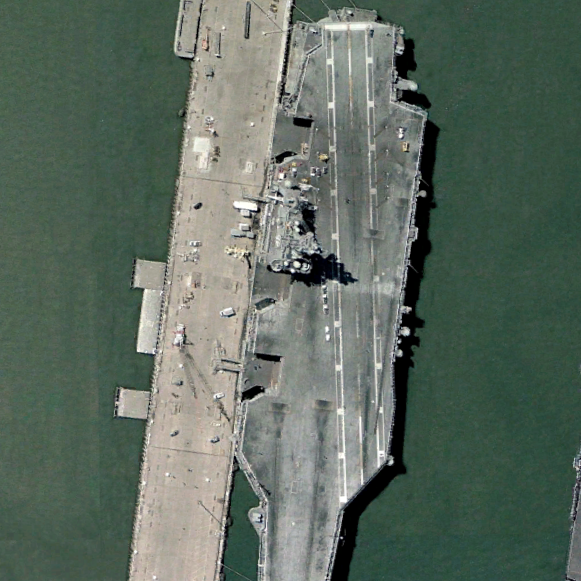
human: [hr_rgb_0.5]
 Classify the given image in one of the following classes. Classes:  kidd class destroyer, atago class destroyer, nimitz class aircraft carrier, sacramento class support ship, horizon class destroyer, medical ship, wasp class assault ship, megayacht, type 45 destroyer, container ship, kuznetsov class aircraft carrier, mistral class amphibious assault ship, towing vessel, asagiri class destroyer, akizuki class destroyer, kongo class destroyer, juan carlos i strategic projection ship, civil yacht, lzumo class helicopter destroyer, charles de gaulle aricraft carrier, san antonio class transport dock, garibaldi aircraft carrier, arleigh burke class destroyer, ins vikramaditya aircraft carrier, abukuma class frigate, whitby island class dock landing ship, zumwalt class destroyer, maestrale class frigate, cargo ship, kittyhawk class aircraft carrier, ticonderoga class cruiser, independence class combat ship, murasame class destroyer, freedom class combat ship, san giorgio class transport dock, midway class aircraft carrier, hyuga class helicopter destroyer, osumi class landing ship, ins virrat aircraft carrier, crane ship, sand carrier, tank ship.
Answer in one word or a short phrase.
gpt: Nimitz class aircraft carrier